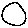
Label: circle